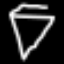
Label: diamond